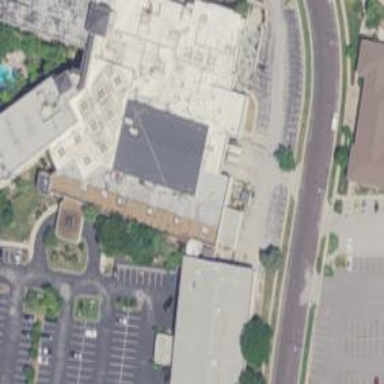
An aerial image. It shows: Hotel building.